Question: I am populating contact list details to list view successfully.
My code:
'''
String order = ContactsContract.CommonDataKinds.Phone.DISPLAY_NAME + " ASC";
Cursor curLog = getContentResolver().query(ContactsContract.CommonDataKinds.Phone.CONTENT_URI, null,null,null,order);
'''
. The screen is like
I want to select programmatically only 1 name not the both? Any Idea how I can select?
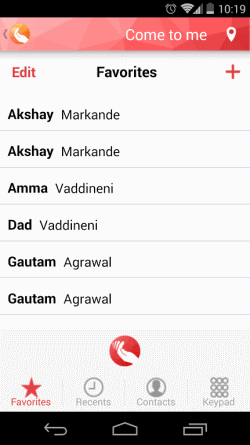
Answer: I have used a rough way to avoid this problem which helped me so much and working nicely.
Use local database (SQLite) to avoid duplicate data by make phone number to unique.
I have made one SQLite DB to handle this problem:
'''
public class ContactMerger {
private static final String CONTACT_TABLE = "_contact_table";
private static final String CONTACT_ID = "_contactId";
private static final String CONTACT_NAME = "_contactName";
private static final String CONTACT_MOBILE_NUMBER = "_contactNumber";
private static final String CONTACT_DATE = "_contactDate";
private static final int DATABASE_VERSION = 1;
private static final String DATABASE_NAME = "DB_Contact";
private final Context context;
private SQLiteDatabase ourDatabase;
private DbHelper ourHelper;
private class DbHelper extends SQLiteOpenHelper {
public DbHelper(Context context) {
super(context, DATABASE_NAME, null, DATABASE_VERSION);
}
@Override
public void onCreate(SQLiteDatabase db) {
// TODO Auto-generated method stub
String contactQuery = "CREATE TABLE " + CONTACT_TABLE + " ("
+ CONTACT_ID + " INTEGER PRIMARY KEY AUTOINCREMENT, "
+ CONTACT_NAME + " TEXT NOT NULL, " + CONTACT_DATE
+ " TEXT NOT NULL, " + CONTACT_MOBILE_NUMBER
+ " TEXT NOT NULL UNIQUE);";
db.execSQL(contactQuery);
}
@Override
public void onUpgrade(SQLiteDatabase db, int oldVersion, int newVersion) {
// TODO Auto-generated method stub
db.execSQL("DROP TABLE IF EXISTS " + CONTACT_TABLE);
onCreate(db);
}
}
public ContactMerger(Context context) {
this.context = context;
}
public ContactMerger open() throws SQLException {
ourHelper = new DbHelper(context);
ourDatabase = ourHelper.getWritableDatabase();
return this;
}
public void close() {
ourHelper.close();
}
// Insert Data to Contact Table
public long insertContacts(String name, String number, String date) throws SQLException {
ContentValues cv = new ContentValues();
cv.put(CONTACT_NAME, name);
cv.put(CONTACT_DATE, date);
cv.put(CONTACT_MOBILE_NUMBER, number);
Log.d("Insert Data", cv.toString());
return ourDatabase.insert(CONTACT_TABLE, null, cv);
}
//Get Contact details from Contact Table
public ArrayList<ContactHolder> getContactDetails() throws Exception{
ArrayList<ContactHolder> contactDetails = new ArrayList<ContactHolder>();
String[] columns = new String[] { CONTACT_ID, CONTACT_NAME, CONTACT_DATE, CONTACT_MOBILE_NUMBER };
Cursor c = ourDatabase.query(CONTACT_TABLE, columns, null, null, null,null, null);
int iContactName = c.getColumnIndex(CONTACT_NAME);
int iContactDate = c.getColumnIndex(CONTACT_DATE);
int iContactMobileNumber = c.getColumnIndex(CONTACT_MOBILE_NUMBER);
for (c.moveToFirst(); !c.isAfterLast(); c.moveToNext()) {
ContactHolder data = new ContactHolder();
data.setName(c.getString(iContactName));
data.setDate(c.getString(iContactDate));
data.setNumber(c.getString(iContactMobileNumber));
contactDetails.add(data);
}
return contactDetails;
}
}
'''
Here 'ContactHolder' is just a getter/setter class to handle contact entities.
First I inserted all Contact information once in my MainActivity by the help of a background thread. It prevents to insert the contact info multiple times.
Something like:
'''
private ArrayList<ContactHolder> contactHolder;
private void setCallLogs(Cursor managedCursor) {
contactHolder = new ArrayList<ContactHolder>();
int _number = managedCursor
.getColumnIndex(ContactsContract.CommonDataKinds.Phone.NUMBER);
int _name = managedCursor
.getColumnIndex(ContactsContract.CommonDataKinds.Phone.DISPLAY_NAME);
int _id = managedCursor
.getColumnIndex(ContactsContract.CommonDataKinds.Phone._ID);
while (managedCursor.moveToNext()) {
ContactHolder holder = new ContactHolder();
holder.setNumber(managedCursor.getString(_number));
holder.setName(managedCursor.getString(_name));
holder.setDate(managedCursor.getString(_id));
contactHolder.add(holder);
}
Thread t = new Thread(new Runnable() {
@Override
public void run() {
for(int i=0; i<contactHolder.size(); i++){
try{
ContactMerger merger = new ContactMerger(HomeActivity.this);
merger.open();
merger.insertContacts(contactHolder.get(i).getName(),
contactHolder.get(i).getNumber(),
contactHolder.get(i).getdate());
merger.close();
} catch(Exception e){
e.printStackTrace();
}
}
}
});
t.start();
}
'''
At last I gtt all contact information inside an Asynctask(doInbackground()) and put in adapter/listview in its onPostExecute() method in the class I want to show.
Here:
'''
@Override
protected ArrayList<ContactHolder> doInBackground(String... parameters) {
ArrayList<ContactHolder> filterContacts = new ArrayList<ContactHolder>();
ContactMerger merger = new ContactMerger(Aaja_Contact.this);
merger.open();
try {
filterContacts = merger.getContactDetails();
} catch (Exception e) {
// TODO Auto-generated catch block
e.printStackTrace();
}
merger.close();
return filterContacts;
}
'''